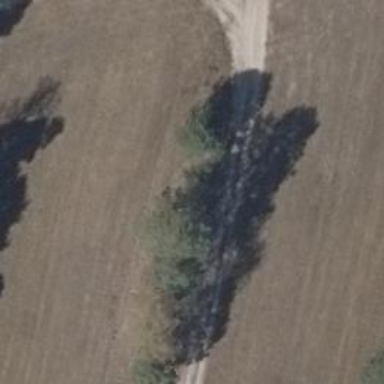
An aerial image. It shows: Sandy track road with grade4 tracktype.